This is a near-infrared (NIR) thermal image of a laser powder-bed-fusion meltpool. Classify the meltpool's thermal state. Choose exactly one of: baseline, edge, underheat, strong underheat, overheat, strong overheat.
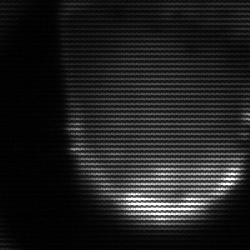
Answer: edge